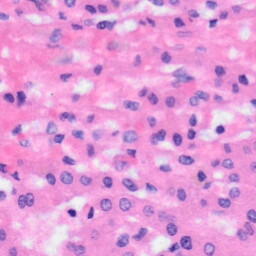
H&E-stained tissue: Liver